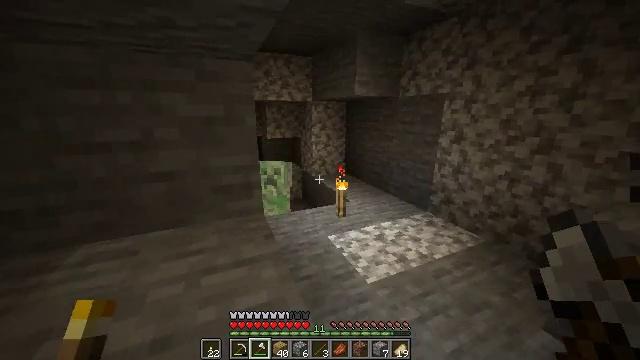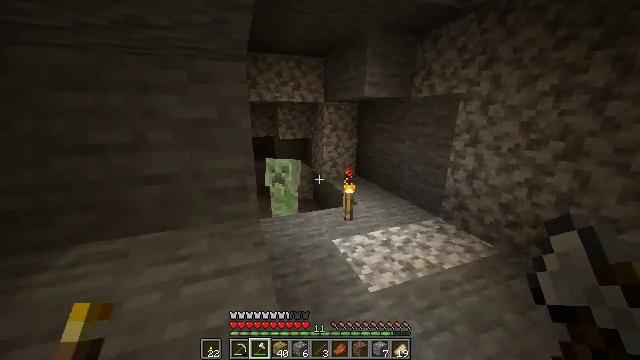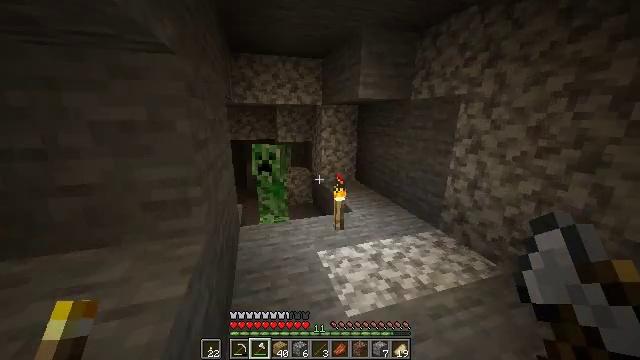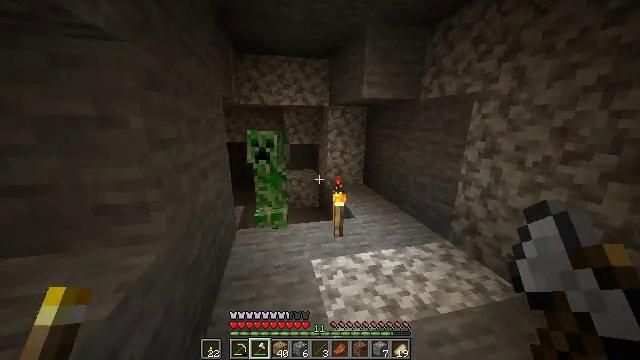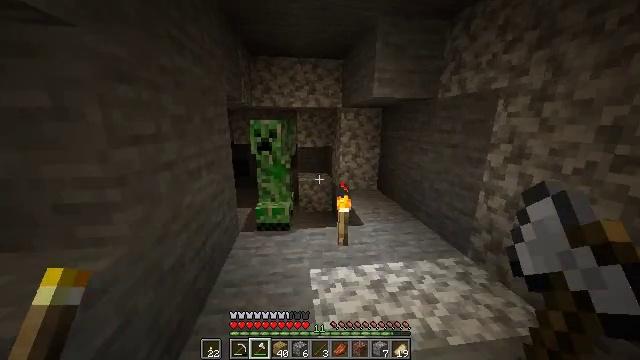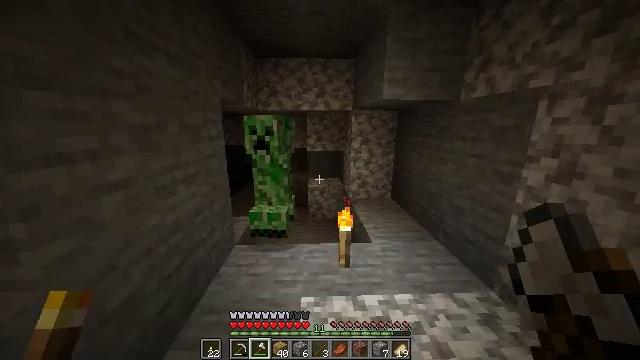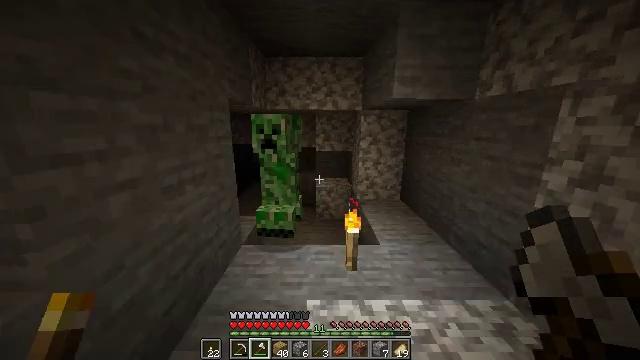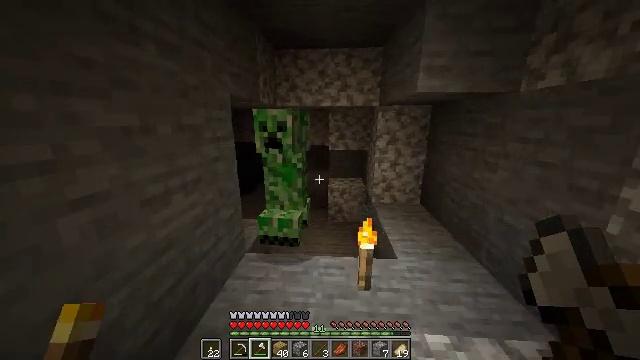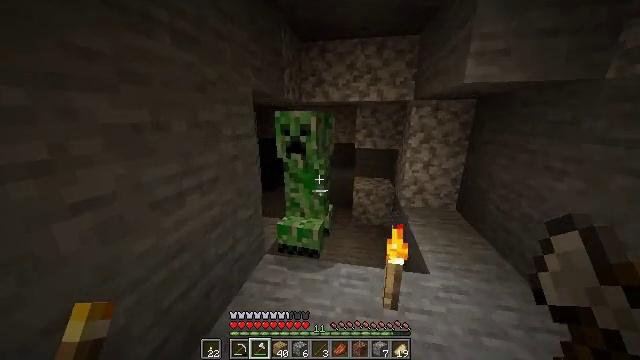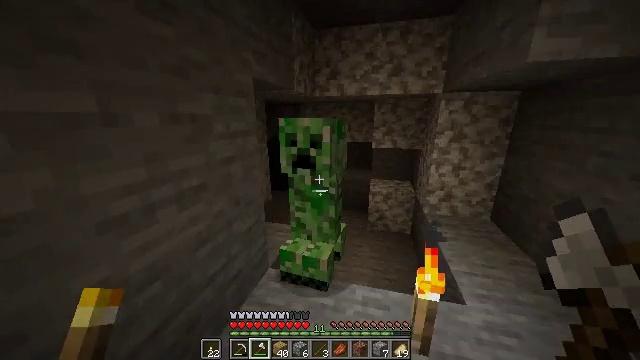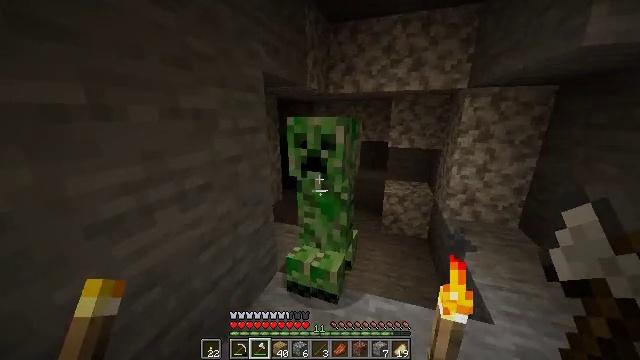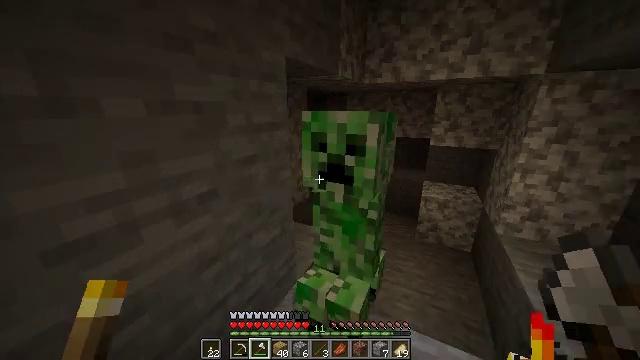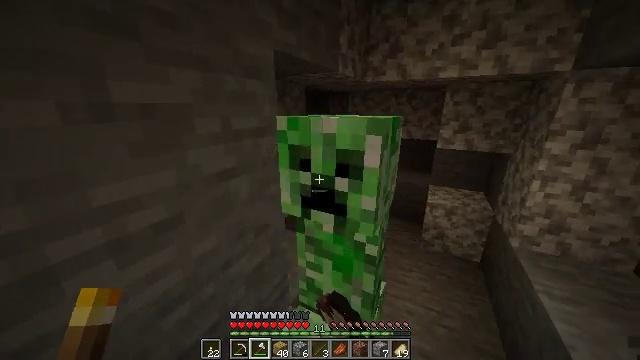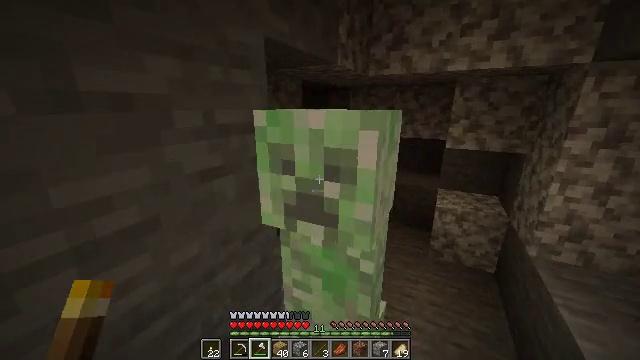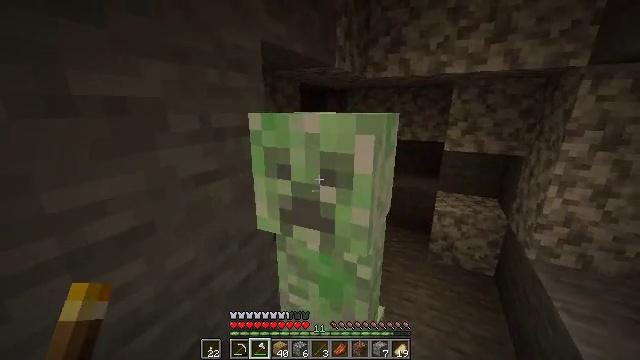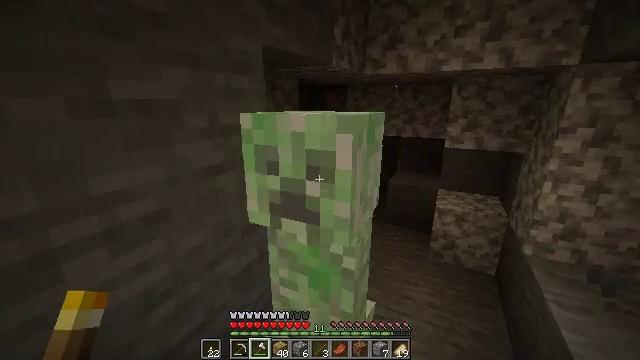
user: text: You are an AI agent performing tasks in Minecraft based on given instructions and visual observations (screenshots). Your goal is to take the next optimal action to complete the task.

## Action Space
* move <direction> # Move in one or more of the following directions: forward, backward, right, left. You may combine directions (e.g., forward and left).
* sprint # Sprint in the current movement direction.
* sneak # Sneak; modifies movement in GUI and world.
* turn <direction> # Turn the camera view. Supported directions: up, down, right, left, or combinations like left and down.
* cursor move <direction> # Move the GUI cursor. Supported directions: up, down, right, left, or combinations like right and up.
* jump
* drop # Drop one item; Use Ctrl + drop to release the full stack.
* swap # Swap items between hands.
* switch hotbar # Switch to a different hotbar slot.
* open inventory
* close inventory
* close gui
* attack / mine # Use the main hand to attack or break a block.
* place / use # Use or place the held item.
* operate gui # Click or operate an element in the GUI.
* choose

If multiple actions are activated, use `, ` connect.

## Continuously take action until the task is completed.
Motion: motion action
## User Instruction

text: Kill a creeper.
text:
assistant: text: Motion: move forward and move right, sprint, turn left
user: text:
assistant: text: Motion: move forward and move right, sprint, turn left
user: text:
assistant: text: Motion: move forward and move right, sprint, turn left
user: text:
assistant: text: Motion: move forward and move right, sprint, turn left
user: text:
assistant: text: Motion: move forward, sprint, turn left
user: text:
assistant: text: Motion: move forward, sprint, turn left
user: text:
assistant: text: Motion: move forward, sprint, turn left
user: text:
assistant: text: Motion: move forward, sprint, turn left
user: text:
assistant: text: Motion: move forward, sprint, turn left
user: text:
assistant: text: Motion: move forward, sprint, turn left
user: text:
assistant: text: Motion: move forward, sprint, turn left and down, attack / mine
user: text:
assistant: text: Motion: sprint, attack / mine
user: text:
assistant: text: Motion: move back, attack / mine
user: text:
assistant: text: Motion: move back
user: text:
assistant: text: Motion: move back
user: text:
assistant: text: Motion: no_op